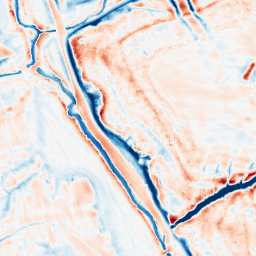
Category: edge_preserving
Decomposition family: bilateral
Decomposition parameters: d: 21
sigma_color: 100
sigma_space: 75
Upsampling method: bspline
Upsampling parameters: scale: 8
Upsampling scale: 8